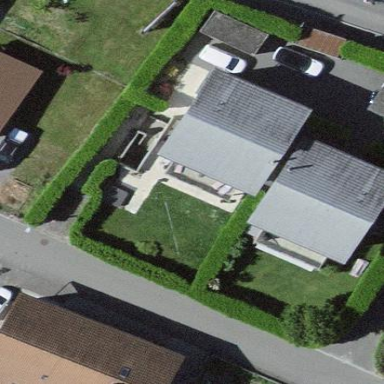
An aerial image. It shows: Terrace building with gabled roof.